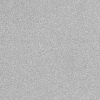
Atmospheric dust classification: dusty